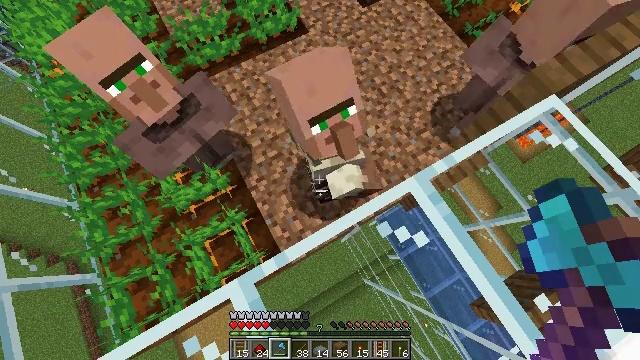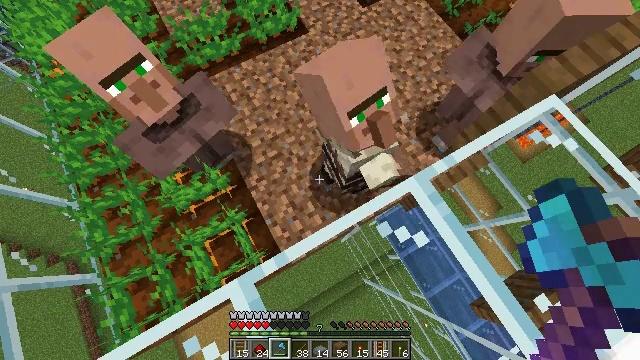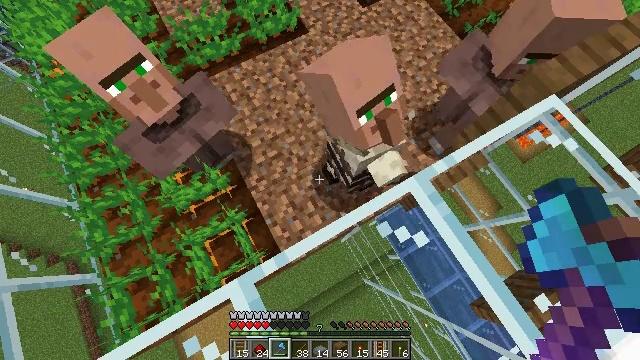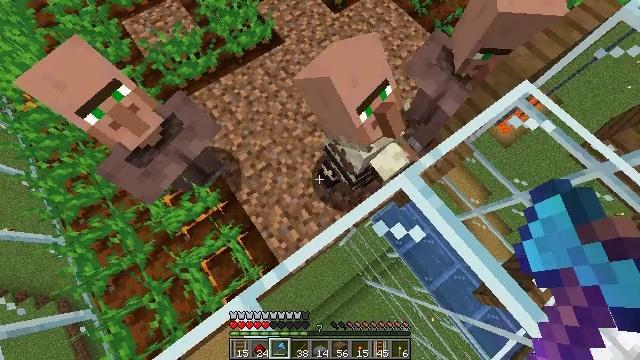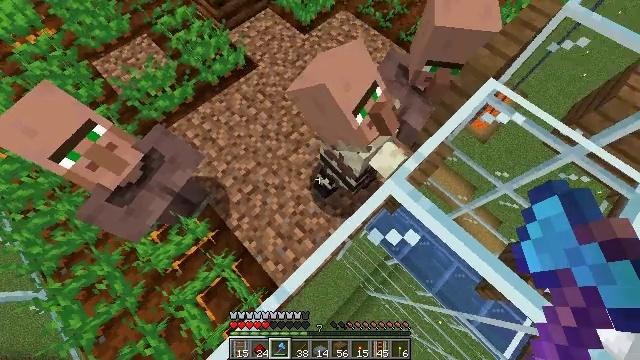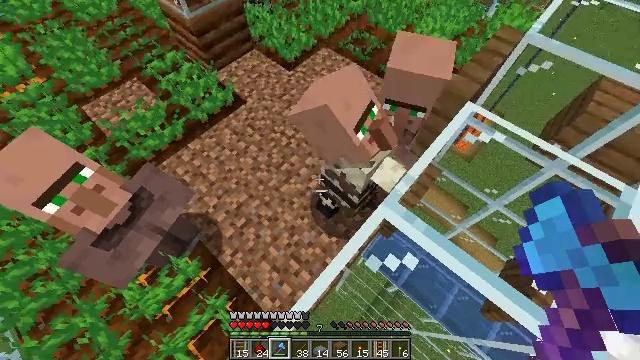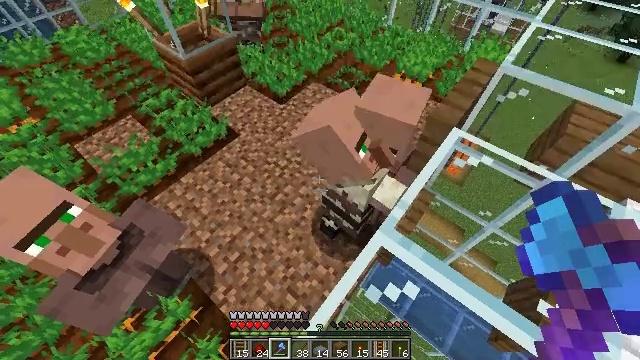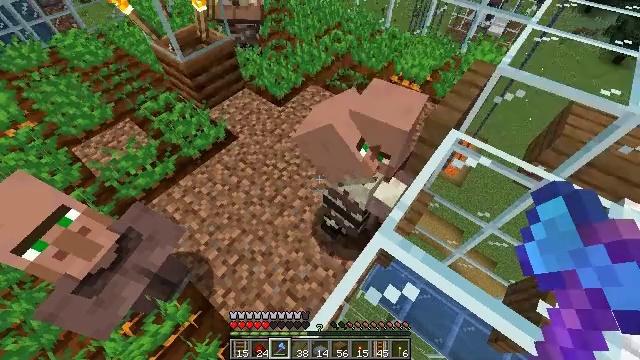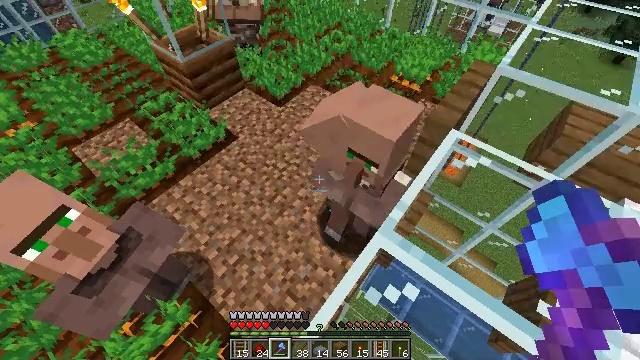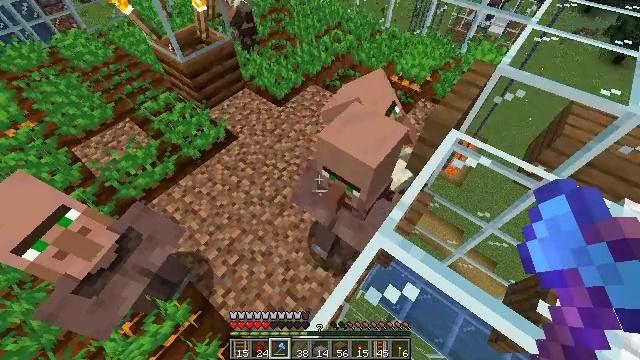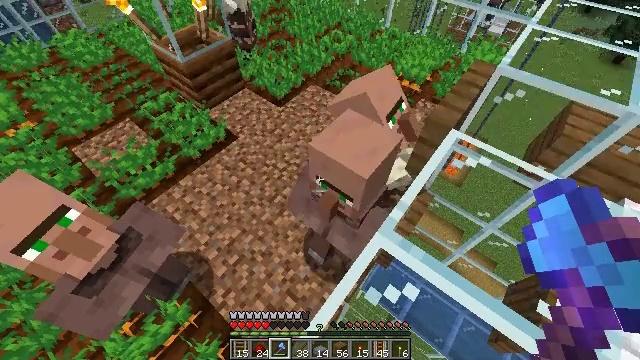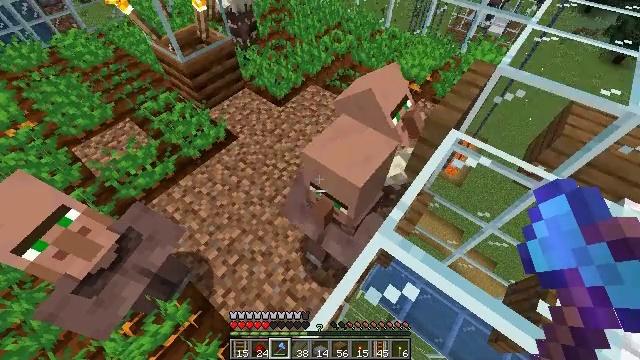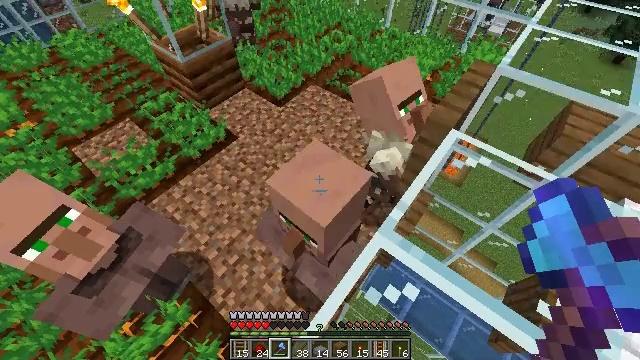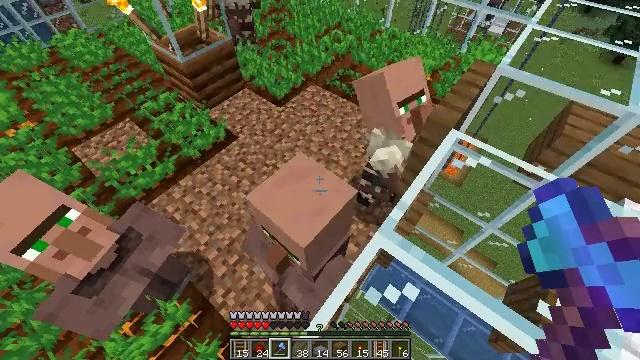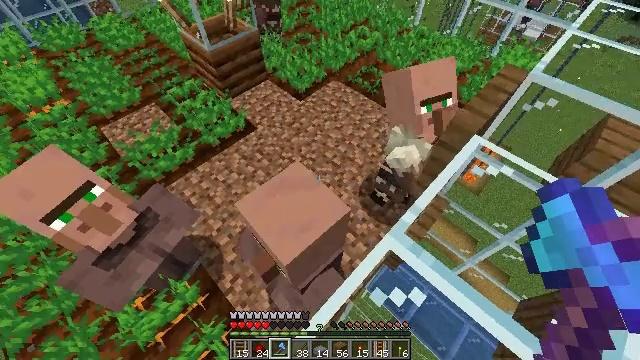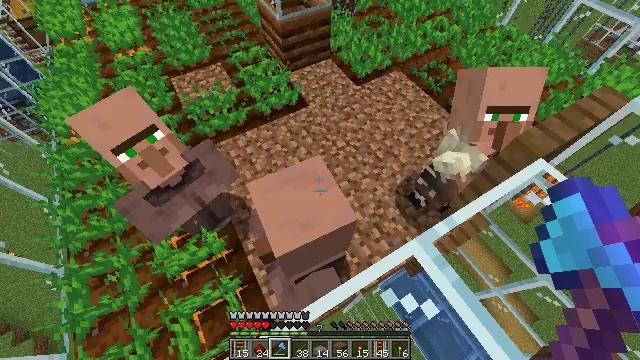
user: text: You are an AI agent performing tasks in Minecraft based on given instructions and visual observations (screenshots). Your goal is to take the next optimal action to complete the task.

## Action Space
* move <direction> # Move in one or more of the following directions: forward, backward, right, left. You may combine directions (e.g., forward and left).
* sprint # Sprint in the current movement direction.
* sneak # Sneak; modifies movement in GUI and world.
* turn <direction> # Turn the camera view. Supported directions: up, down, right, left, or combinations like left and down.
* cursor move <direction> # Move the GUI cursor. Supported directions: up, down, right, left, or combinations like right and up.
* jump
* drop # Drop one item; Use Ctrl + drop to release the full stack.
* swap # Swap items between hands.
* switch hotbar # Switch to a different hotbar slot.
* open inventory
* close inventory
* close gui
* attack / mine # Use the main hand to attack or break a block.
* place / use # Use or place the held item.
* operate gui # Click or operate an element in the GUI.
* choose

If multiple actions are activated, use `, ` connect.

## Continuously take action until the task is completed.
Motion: motion action
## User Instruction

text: Hunt the villager.
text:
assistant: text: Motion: sneak
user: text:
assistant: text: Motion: sneak
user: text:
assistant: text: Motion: sneak, turn right and up
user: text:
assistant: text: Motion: sneak, turn right and up
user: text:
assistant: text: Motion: sneak, turn right and up
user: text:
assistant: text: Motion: sneak, turn right and up
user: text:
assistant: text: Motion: sneak
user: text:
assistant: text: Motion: sneak
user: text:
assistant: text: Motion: sneak
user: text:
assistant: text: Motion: sneak
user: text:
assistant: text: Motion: sneak
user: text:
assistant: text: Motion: sneak
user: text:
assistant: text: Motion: sneak
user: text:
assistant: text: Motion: sneak, turn left
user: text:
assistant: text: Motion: sneak, turn left and down
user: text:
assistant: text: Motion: sneak, turn left and down
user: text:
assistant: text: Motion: sneak, turn left and down
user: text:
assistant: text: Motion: sneak, turn left and down
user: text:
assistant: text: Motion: sneak, turn left and down
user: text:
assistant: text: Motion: sneak, turn left
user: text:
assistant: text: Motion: sneak
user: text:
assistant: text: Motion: sneak
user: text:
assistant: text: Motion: sneak
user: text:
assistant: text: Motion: sneak
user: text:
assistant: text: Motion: sneak
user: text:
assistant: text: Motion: sneak
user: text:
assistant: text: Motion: sneak
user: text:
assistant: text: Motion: sneak
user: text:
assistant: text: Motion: sneak, turn right
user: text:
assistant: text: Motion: sneak, turn right